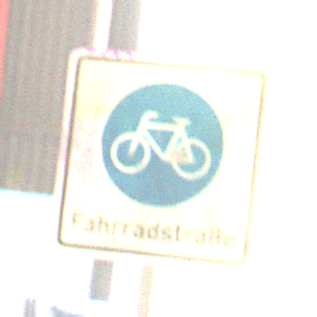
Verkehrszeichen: BeginnFahrradstrasse
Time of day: Midday
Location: Indoor (Urban)
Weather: NotSpecified
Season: NotSpecified
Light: Natural